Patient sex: M
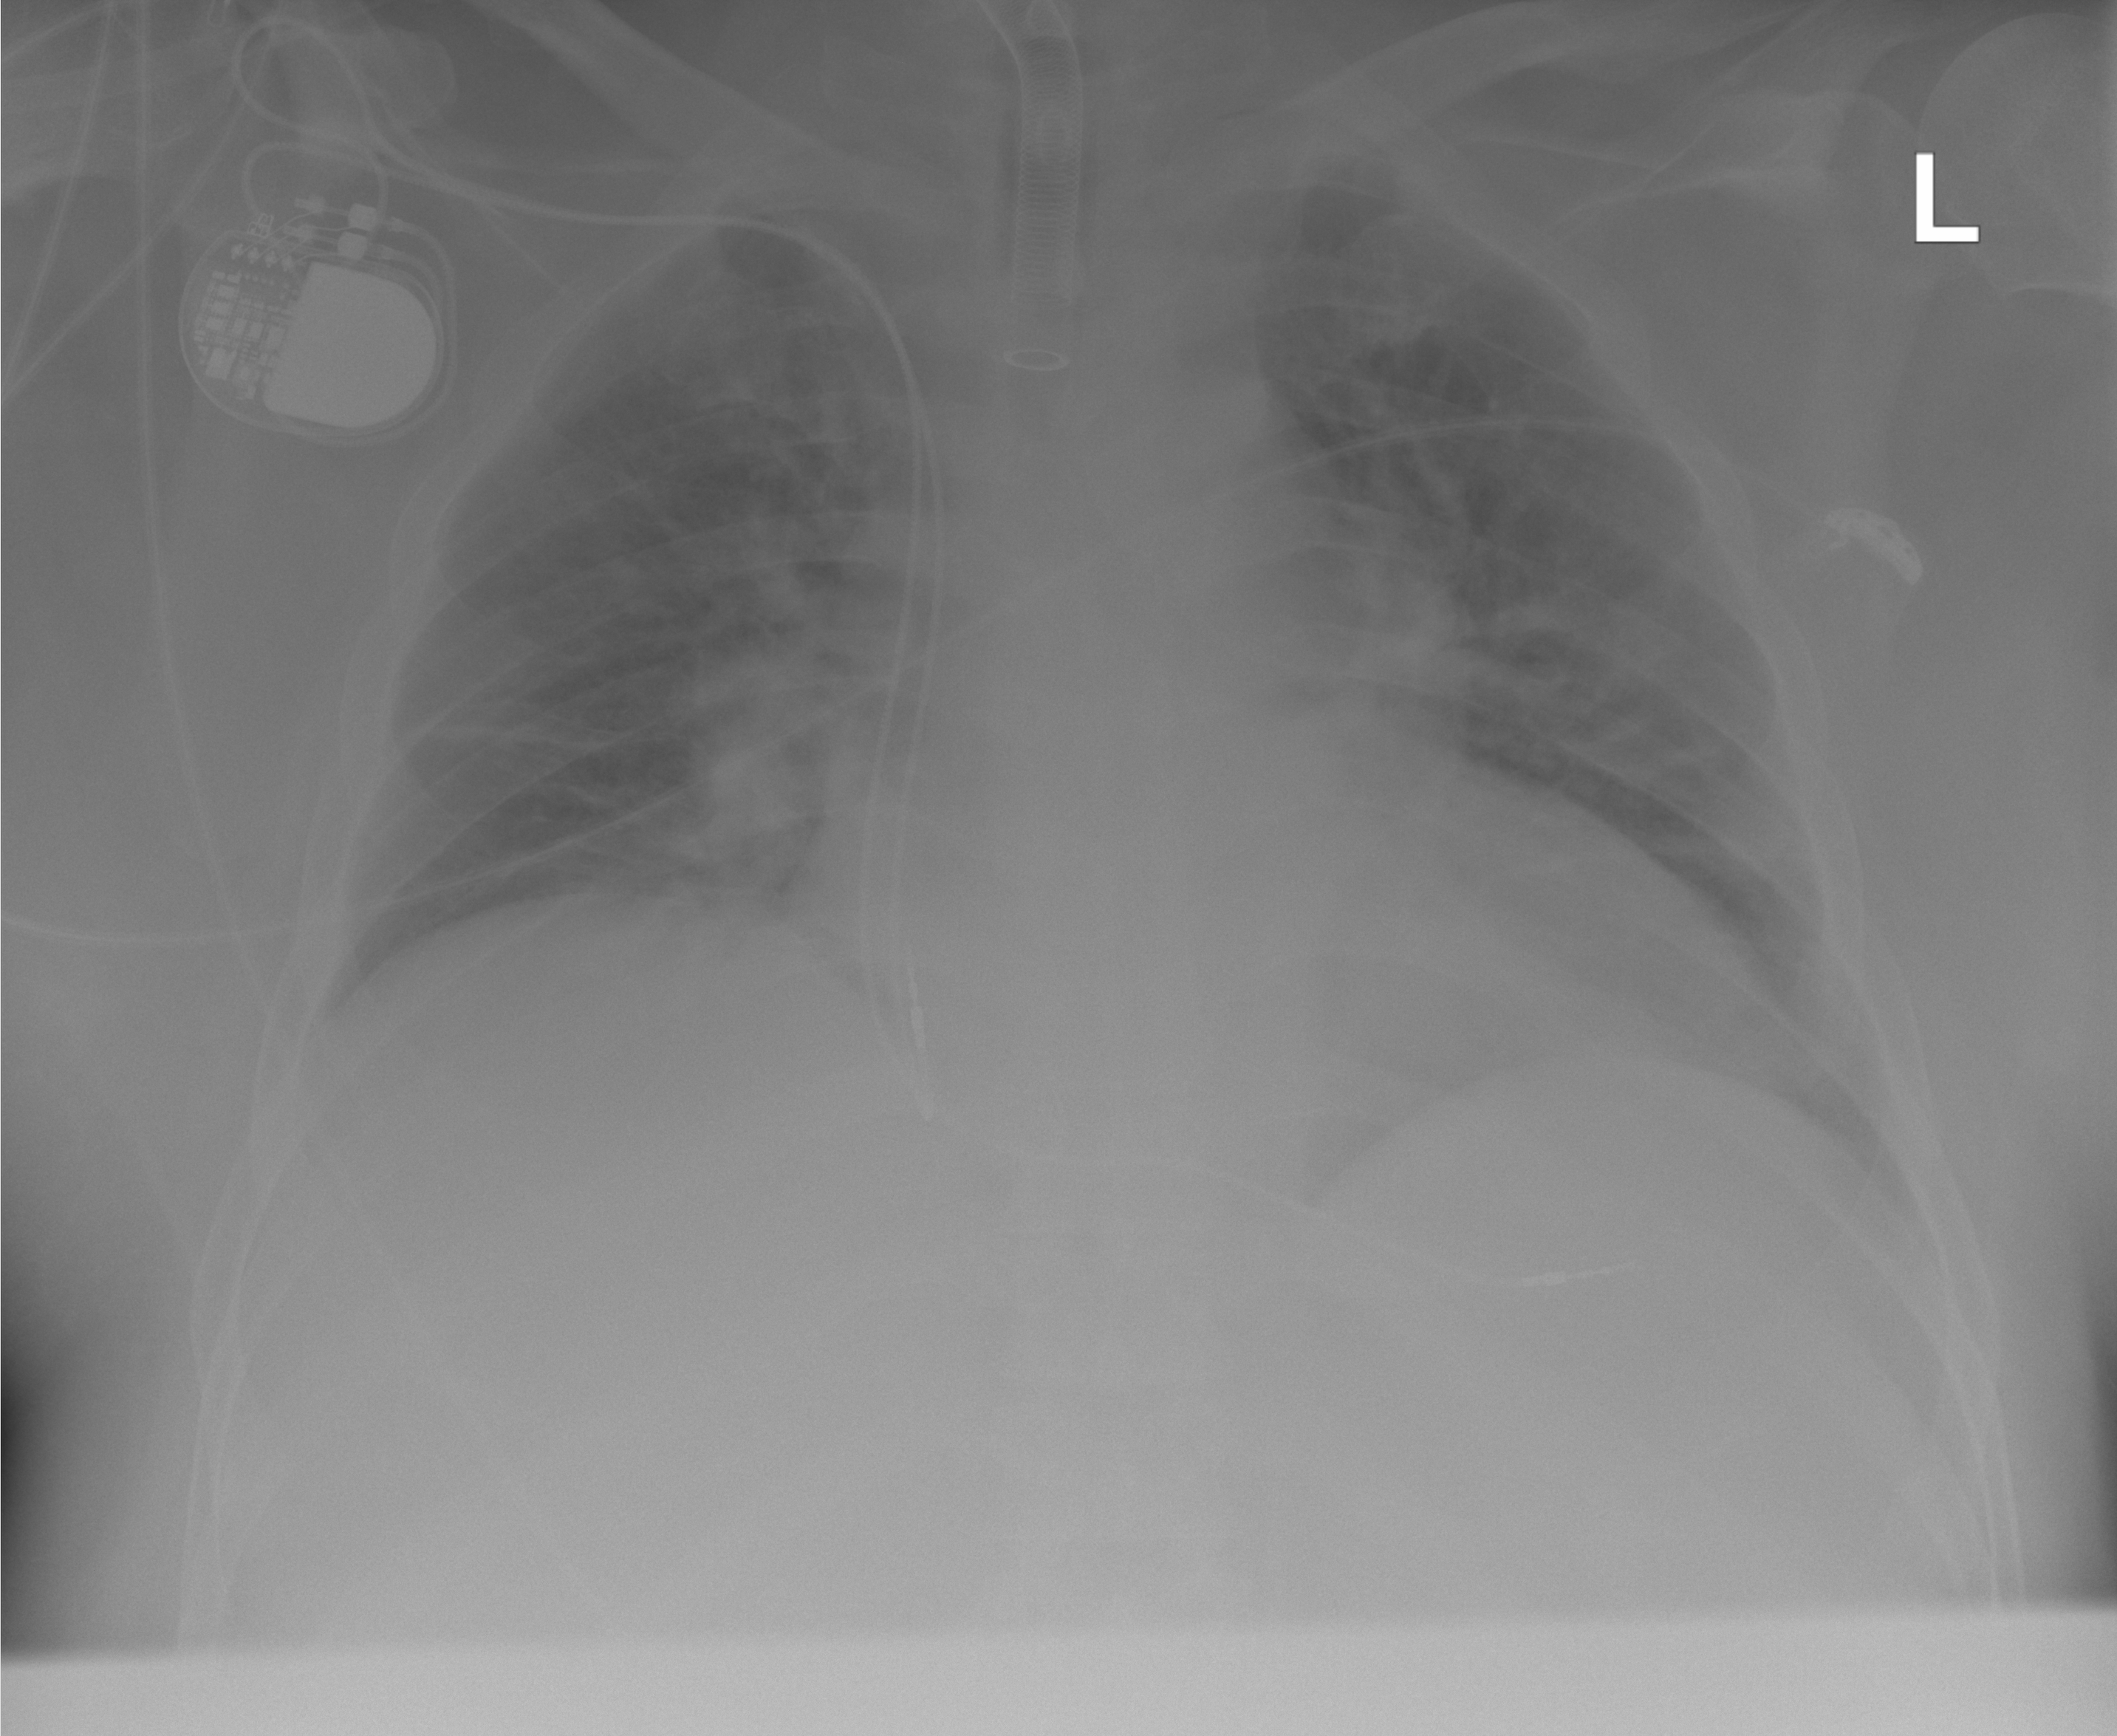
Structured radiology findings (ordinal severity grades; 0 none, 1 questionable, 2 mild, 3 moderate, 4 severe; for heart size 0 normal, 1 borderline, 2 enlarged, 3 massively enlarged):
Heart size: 2
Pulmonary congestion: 2
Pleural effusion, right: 2
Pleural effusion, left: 2
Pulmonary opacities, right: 1
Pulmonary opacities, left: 1
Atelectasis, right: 2
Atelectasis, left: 2